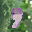
Label: 9